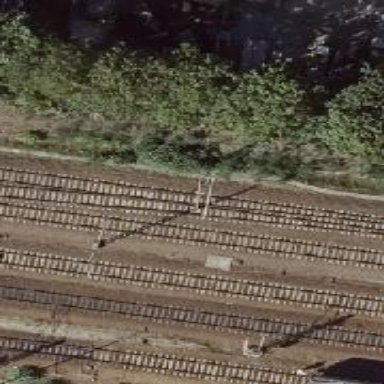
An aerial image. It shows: Railway track with contact line for electrification.